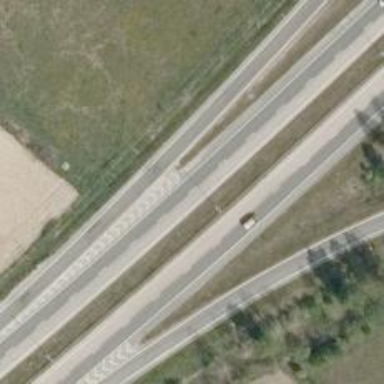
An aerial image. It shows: Asphalt motorway.